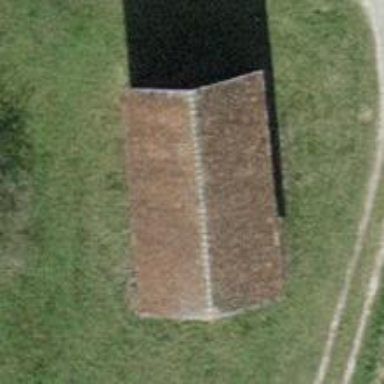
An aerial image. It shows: Shed building.